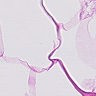
Metastatic tissue present: no